【题型】解答题　【知识点】解析几何　【难度】medium
已知圆 \(M\): \(x^2 + (y - 4)^2 = 4\)，直线 \(l\) 的方程为 \(x - 2y = 0\)，点 \(P\) 是直线 \(l\) 上一动点，过点 \(P\) 作圆的切线 \(PA\)、\(PB\)，切点分别为 \(A\)、\(B\)。

\vspace{0.8em}
(1) 当 \(P\) 的横坐标为 \(\frac{16}{5}\) 时，求 \(\angle APB\) 的大小；

\vspace{0.8em}
(2) 求证：经过 \(A\)、\(P\)、\(M\) 三点的圆 \(N\) 必过定点，并求出所有定点的坐标；

\vspace{0.8em}
(3) 求证：直线 \(AB\) 必过定点，并求出该定点的坐标。
【解答】
\textbf{【答案】}
(1) \(60^\circ\)

(2) 证明见解析，定点 \((0,4)\)、\(\left(\frac{8}{5},\frac{4}{5}\right)\)

(3) 证明见解析，定点为 \(\left(\frac{1}{2},3\right)\)

\vspace{0.8em}
\textbf{【解析】}
(1) 将 \(x = \frac{16}{5}\) 代入方程 \(x - 2y = 0\) 可得 \(y = \frac{8}{5}\)，即点 \(P\left(\frac{16}{5},\frac{8}{5}\right)\)，

圆 \(M: x^2 + (y - 4)^2 = 4\) 的圆心为 \(M(0,4)\)，半径为 \(r = 2\)，

由平面内两点间的距离公式可得：
\[
|PM| = \sqrt{\left(\frac{16}{5} - 0\right)^2 + \left(\frac{8}{5} - 4\right)^2} = 4,
\]

因为直线 \(PA\) 切圆 \(M\) 于点 \(A\)，则 \(AM \perp PA\)，

因为 \(|AM| = r = 2 = \frac{1}{2}|PM|\)，且 \(\angle APM\) 为锐角，故 \(\angle APM = 30^\circ\)，故 \(\angle APB = 2\angle APM = 60^\circ\)。

\vspace{0.8em}
(2) 设 \(P(2b,b)\)，因为 \(\angle MAP = 90^\circ\)，所以圆 \(N\) 的一条直径为 \(MP\)，且点 \(N\left(b,\frac{b + 4}{2}\right)\)，

圆 \(N\) 的半径为 \(|MN| = \sqrt{b^2 + \left(\frac{b + 4}{2} - 4\right)^2} = \sqrt{b^2 + \frac{(b - 4)^2}{4}}\)，

故圆 \(N\) 的方程为 \((x - b)^2 + \left(y - \frac{b + 4}{2}\right)^2 = \frac{4b^2 + (b - 4)^2}{4}\)，

即 \((2x + y - 4)b - (x^2 + y^2 - 4y) = 0\)，

由
\[
\begin{cases}
2x + y - 4 = 0 \\
x^2 + y^2 - 4y = 0
\end{cases}
\quad \text{解得} \quad
\begin{cases}
x = 0 \\
y = 4
\end{cases}
\quad \text{或} \quad
\begin{cases}
x = \frac{8}{5} \\
y = \frac{4}{5}
\end{cases},
\]

所以圆 \(N\) 经过定点 \((0,4)\) 和 \(\left(\frac{8}{5},\frac{4}{5}\right)\)。

\vspace{0.8em}
(3) 因为 \(|PA|^2 = |PM|^2 - 4 = 4b^2 + (b - 4)^2 - 4 = 5b^2 - 8b + 12\)，

所以以点 \(P\) 为圆心，半径为 \(|PA|\) 的圆 \(P\) 的方程为 \((x - 2b)^2 + (y - b)^2 = 5b^2 - 8b + 12\)，

即 \(x^2 + y^2 - 4bx - 2by + 8b - 12 = 0\)，

直线 \(AB\) 可视为圆 \(P\) 与圆 \(M\) 公共弦所在的直线，

将圆 \(P: x^2 + y^2 - 4bx - 2by + 8b - 12 = 0\) 的方程与圆 \(M: x^2 + y^2 - 8y + 12 = 0\) 的方程作差，

可得直线 \(AB\) 的方程为 \(b(2x + y - 4) + (12 - 4y) = 0\)，

由
\[
\begin{cases}
2x + y - 4 = 0 \\
12 - 4y = 0
\end{cases}
\quad \text{得} \quad
\begin{cases}
x = \frac{1}{2} \\
y = 3
\end{cases},
\]

故直线 \(AB\) 过定点 \(\left(\frac{1}{2},3\right)\)。

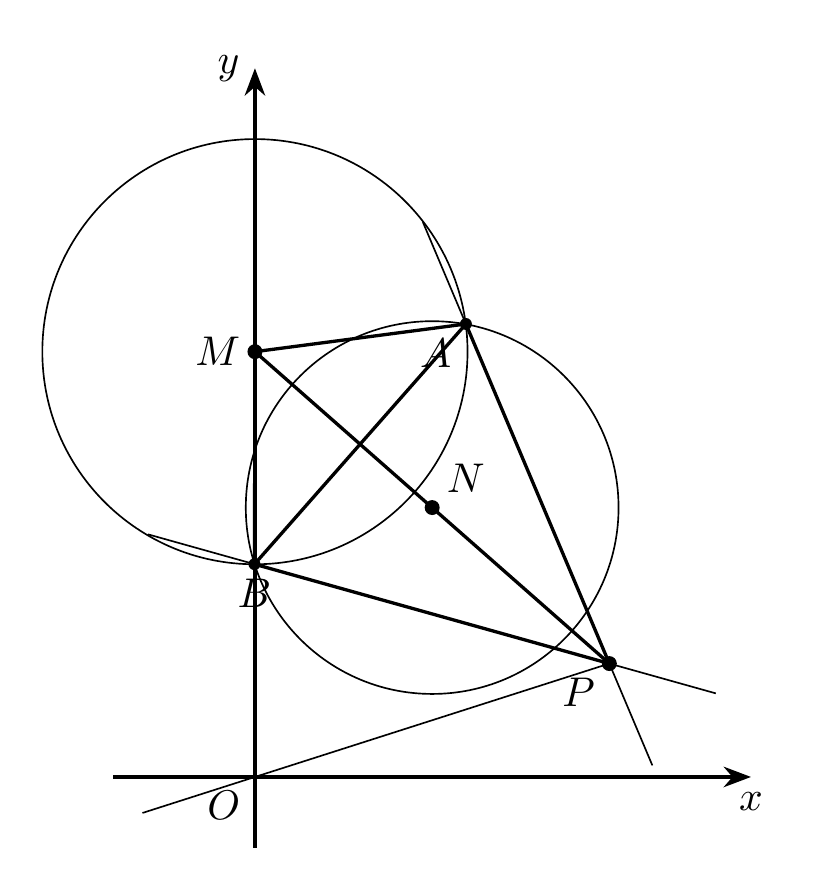